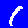
Digit: 1